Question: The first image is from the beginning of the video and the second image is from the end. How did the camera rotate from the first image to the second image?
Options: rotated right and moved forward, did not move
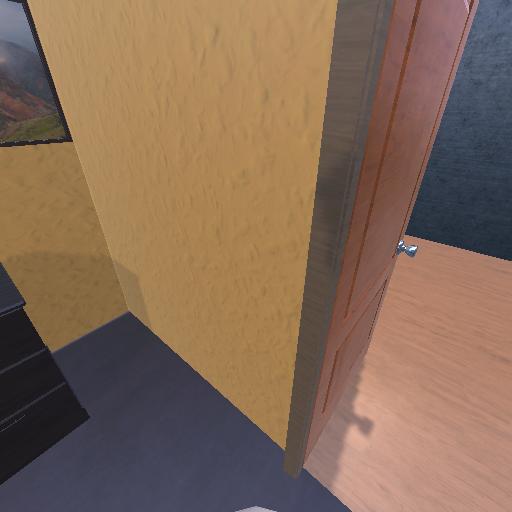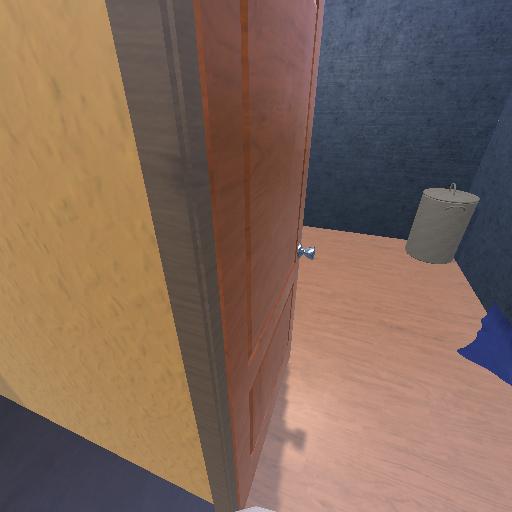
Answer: rotated right and moved forward